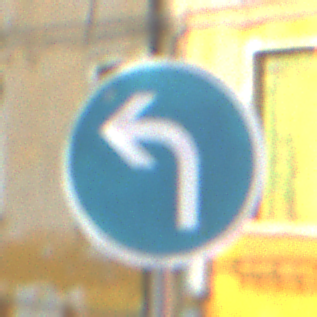
Verkehrszeichen: VorgeschriebeneFahrtrichtungLinks
Umgebung: Outdoor, Urban
Tageszeit: MorningAfternoon
Wetter: Clear
Licht: Natural
Jahreszeit: NotSpecified
Kontrast: HighContrast